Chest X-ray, AP view. Patient: 42 years old, sex F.
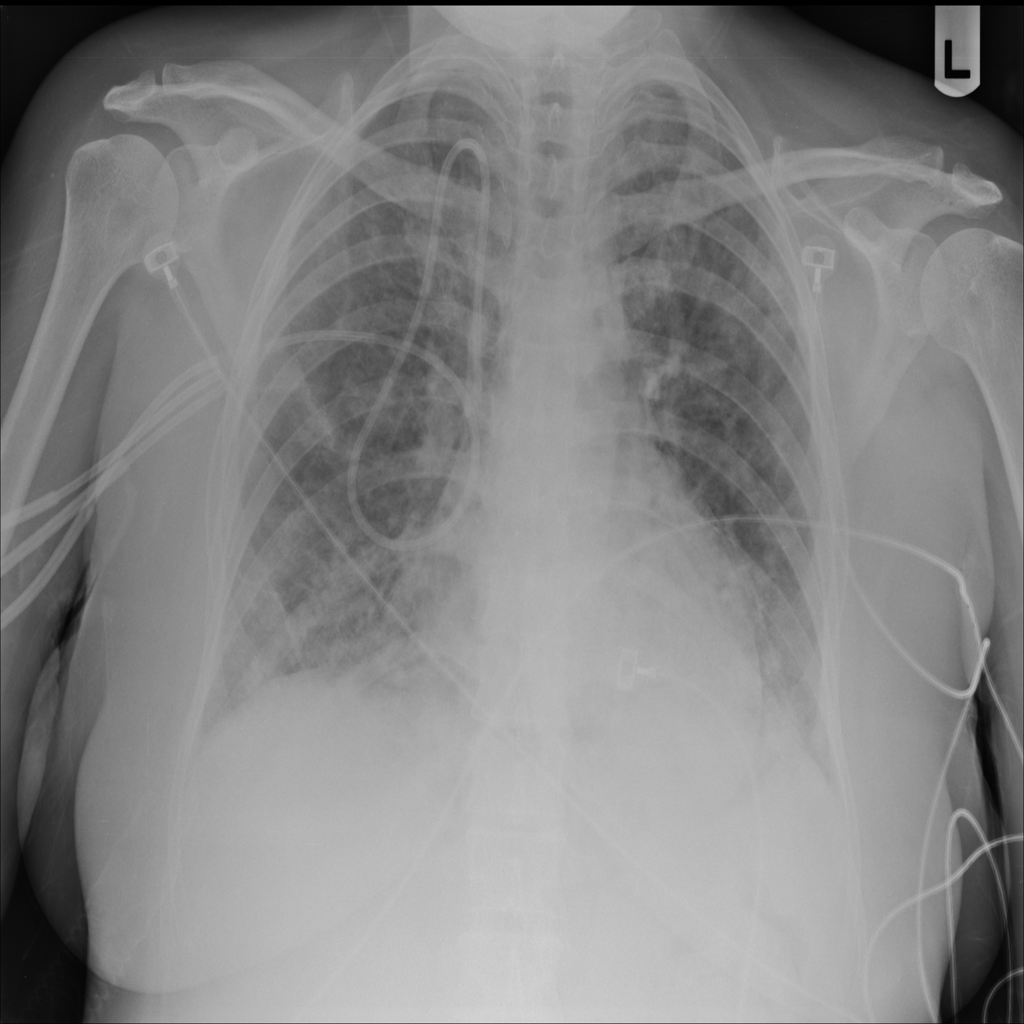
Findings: Infiltration